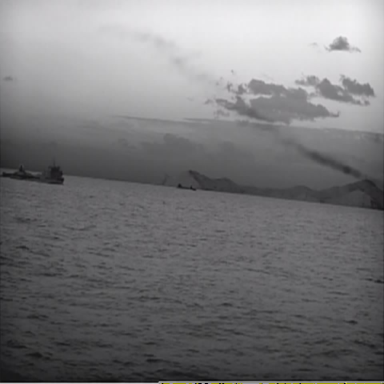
There is a liner in the infrared image.